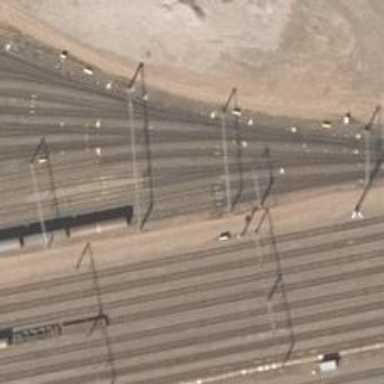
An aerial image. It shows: Railway signal.